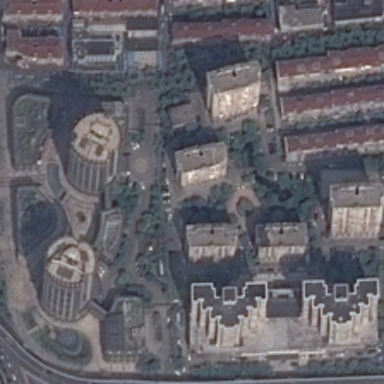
Many buildings and some green trees are in a commercial area .